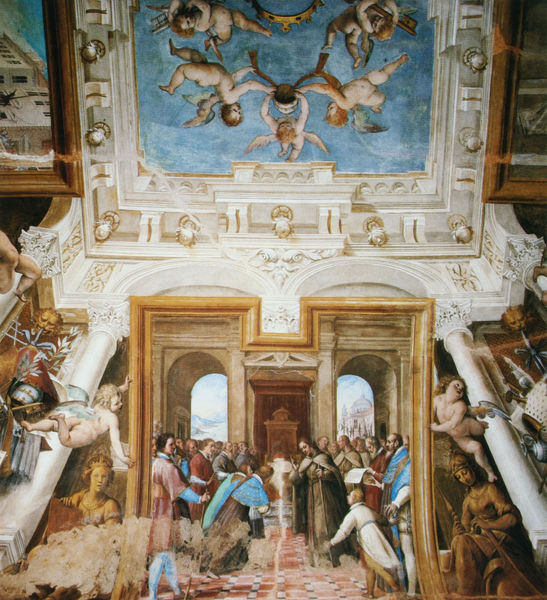
Titel: Fresken im Krönungssaal (Sala dell'Inconorazione)(Ausschnitt)
Künstler: Isidoro Bianchi
Standort: Rivoli bei Turin
Institution: Castello di Rivoli oder Museum für moderne Kunst
Schlagwörter: akt, blau, flügel, gemälde, haut, himmel, nackt, schatten, weiß, menschen, ocker, stadt, braun, fenster, frau, hell, hintergrund, licht, marmor, männer, pastell, raum, szene, säulen, tür, vordergrund, ausblick, dach, rot, beige, gesellschaft, leute, malerei, tanz, gesichter, architektur, barock, faru, halten, inkarnat, rahmen, zweige, kirche, boden, gold, adel, decke, personen, krone, fliegen, kreis, engel, putte, putto, hellblau, himmelblau, bogen, perspektive, pflaster, farben, saal, bischof, papst, thron, dekoration, detail, symmetrie, verzierung, stuck, tor, halle, bögen, durchblick, rechteck, dom, zweig, schweben, fliesen, helm, kacheln, arkaden, kathedrale, tore, christus, jesus, dekce, fresken, knieen, krönung, priester, audienz, verbeugung, heiliger, tiara, tempel, königin, löwe, heilige, deckengemälde, fresko, heilig, putten, illusion, putti, christentum, fresco, deckenmalerei, latein, illusionistisch, tiepolo, scheinarchitektur, deckenfresko, verblasst, raumillusion, archiektur, nsicht, flüügel